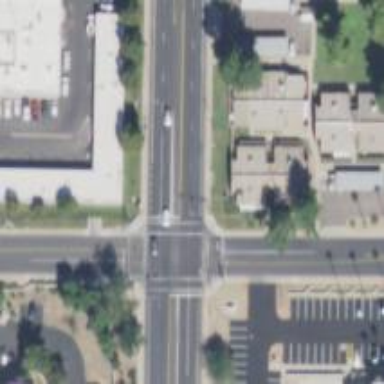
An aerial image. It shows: Solid stop line on the road.